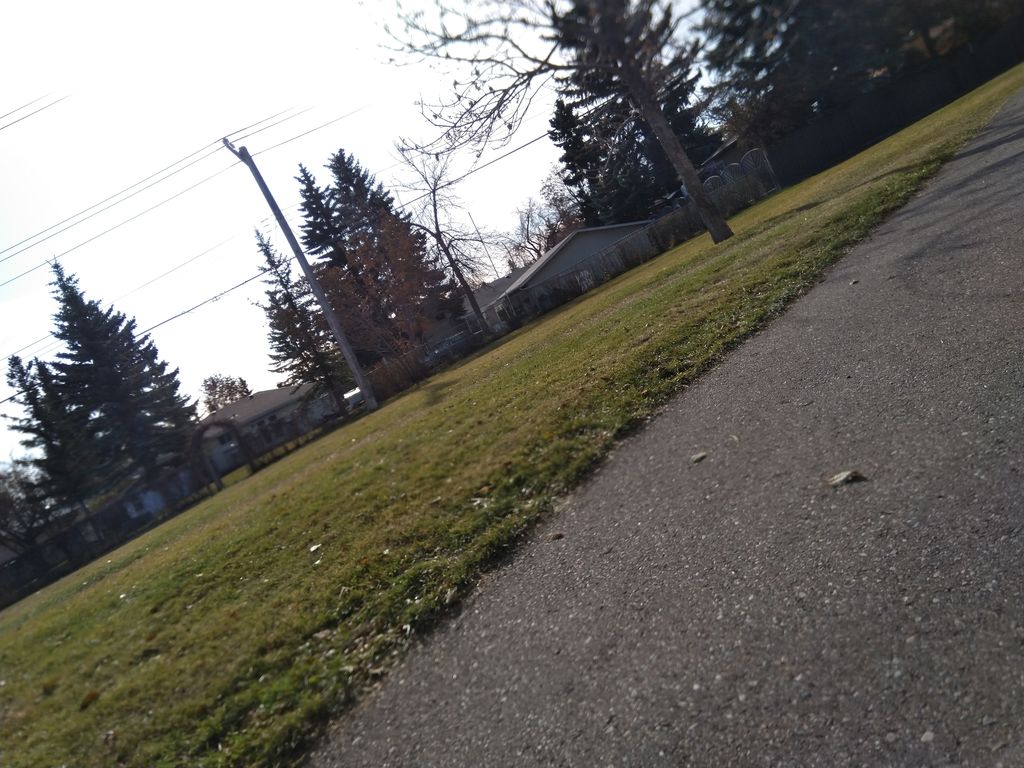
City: calgary